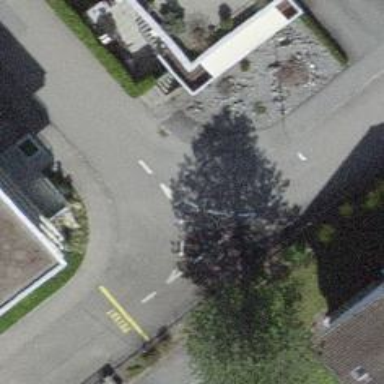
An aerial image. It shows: Kerb serving as barrier.